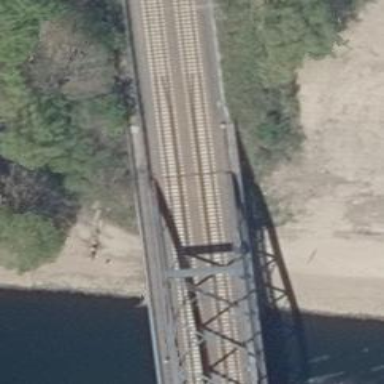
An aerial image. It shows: Railway with electrified contact lines running along embankment.